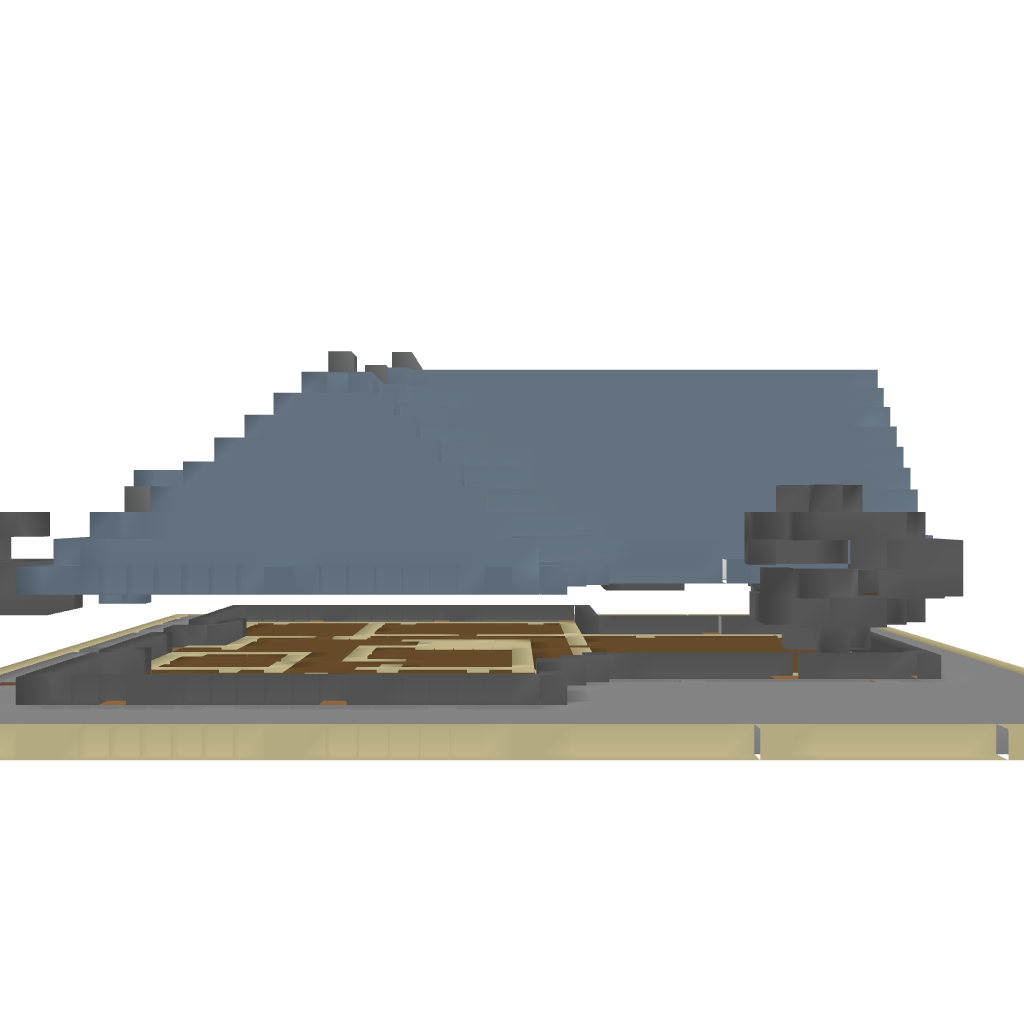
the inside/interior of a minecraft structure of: Valter House